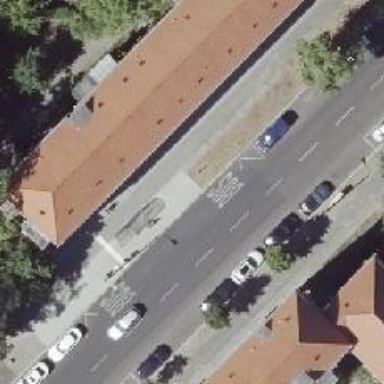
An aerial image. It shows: Platform at public transport location with shelter.